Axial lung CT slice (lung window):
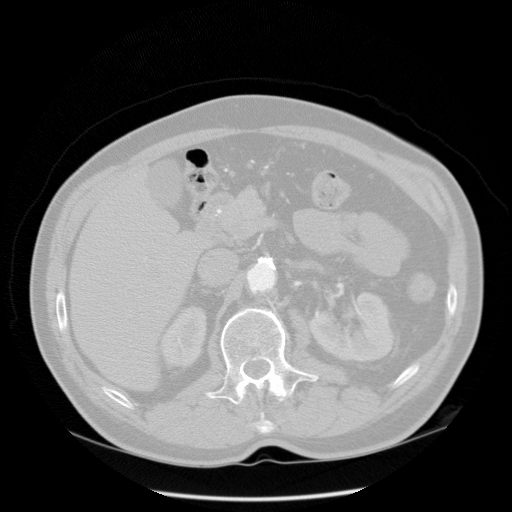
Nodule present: no